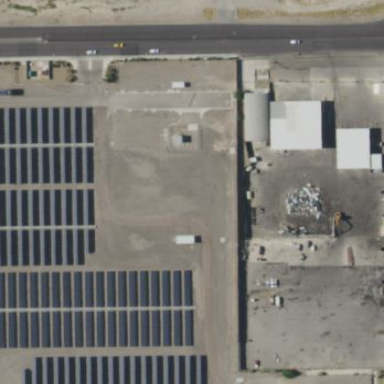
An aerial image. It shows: Recycling facility.